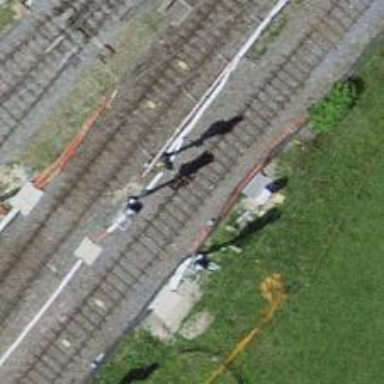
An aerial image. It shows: Railway signal.